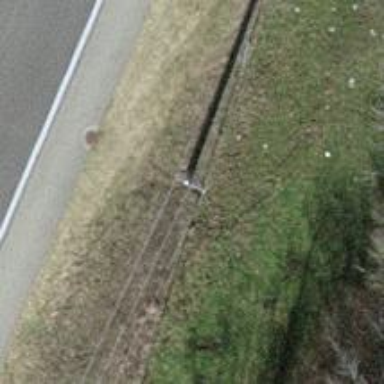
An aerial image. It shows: Concrete power pole.